Interaction volume radius: 10 \u00c5
Interaction volume height: 25 \u00c5
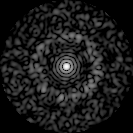
Disorder parameter: 0.8368